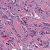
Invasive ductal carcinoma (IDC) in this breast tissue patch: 1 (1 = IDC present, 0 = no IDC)